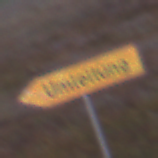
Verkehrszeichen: UmleitungswegweiserLinksweisend
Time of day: SunriseSunset
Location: Outdoor (Nature)
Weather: Clear
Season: NotSpecified
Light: Natural